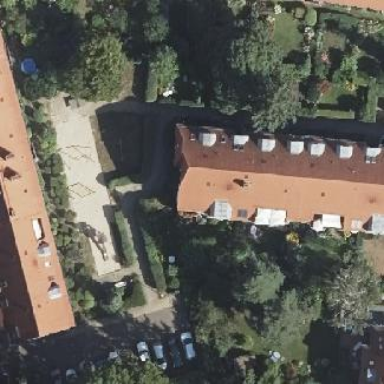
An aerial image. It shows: Hipped-roof building with apartments.